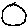
Label: circle